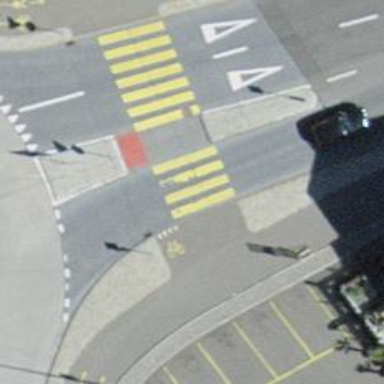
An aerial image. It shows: Marked crossing with zebra markings.